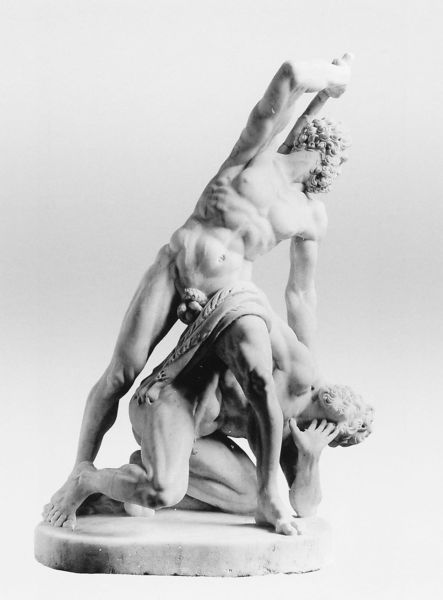
Titel: Herkules und Kakus
Künstler: Stefano evtl. Maderno
Institution: Dresden, Albertinum
Schlagwörter: akt, kampf, nackt, bar, männer, tuch, bart, sockel, locken, renaissance, skulptur, statue, muskeln, penis, antike, waffe, rom, muskel, keule, abwehr, kain, gelockt, hodensack, abel, linea alba